Field crop: tomato
Growth stage: 1
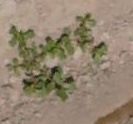
Species: portulaca